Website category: university
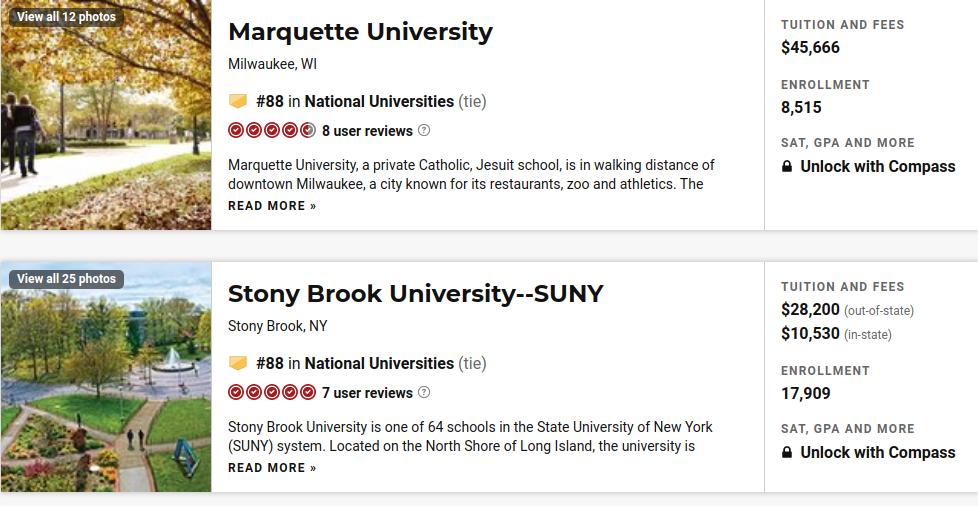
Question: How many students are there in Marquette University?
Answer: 8,515

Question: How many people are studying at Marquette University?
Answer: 8,515

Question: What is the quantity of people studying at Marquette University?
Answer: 8,515

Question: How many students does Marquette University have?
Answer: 8,515

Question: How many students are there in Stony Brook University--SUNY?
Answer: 17,909

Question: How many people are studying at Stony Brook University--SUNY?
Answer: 17,909

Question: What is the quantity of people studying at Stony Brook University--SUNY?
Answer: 17,909

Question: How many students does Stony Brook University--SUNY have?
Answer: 17,909

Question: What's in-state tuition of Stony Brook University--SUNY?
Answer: $10,530

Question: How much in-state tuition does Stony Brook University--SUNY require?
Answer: $10,530

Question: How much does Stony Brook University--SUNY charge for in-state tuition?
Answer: $10,530

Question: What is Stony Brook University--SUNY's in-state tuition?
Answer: $10,530

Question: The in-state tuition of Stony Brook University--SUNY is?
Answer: $10,530

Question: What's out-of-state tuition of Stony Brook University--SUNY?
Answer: $28,200

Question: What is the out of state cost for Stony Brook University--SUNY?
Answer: $28,200

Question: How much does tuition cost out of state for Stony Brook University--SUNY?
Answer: $28,200

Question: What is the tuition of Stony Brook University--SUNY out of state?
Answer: $28,200

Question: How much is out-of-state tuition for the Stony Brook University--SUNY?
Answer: $28,200

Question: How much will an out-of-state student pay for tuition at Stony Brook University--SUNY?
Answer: $28,200

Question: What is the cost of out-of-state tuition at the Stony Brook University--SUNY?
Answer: $28,200

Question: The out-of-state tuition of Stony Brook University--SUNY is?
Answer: $28,200

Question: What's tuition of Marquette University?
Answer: $45,666

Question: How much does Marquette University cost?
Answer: $45,666

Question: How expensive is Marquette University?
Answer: $45,666

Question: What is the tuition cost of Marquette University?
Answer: $45,666

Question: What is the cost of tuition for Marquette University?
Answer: $45,666

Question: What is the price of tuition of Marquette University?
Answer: $45,666

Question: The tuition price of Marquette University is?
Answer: $45,666

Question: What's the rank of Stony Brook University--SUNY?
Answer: #88

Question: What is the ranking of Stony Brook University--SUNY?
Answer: #88

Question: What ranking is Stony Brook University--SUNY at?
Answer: #88

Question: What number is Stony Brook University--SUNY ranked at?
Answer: #88

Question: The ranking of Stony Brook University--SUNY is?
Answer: #88

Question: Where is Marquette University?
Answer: Milwaukee, WI

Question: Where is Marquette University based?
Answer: Milwaukee, WI

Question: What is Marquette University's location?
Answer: Milwaukee, WI

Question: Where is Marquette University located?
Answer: Milwaukee, WI

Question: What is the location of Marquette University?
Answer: Milwaukee, WI

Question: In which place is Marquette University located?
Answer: Milwaukee, WI

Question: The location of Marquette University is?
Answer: Milwaukee, WI

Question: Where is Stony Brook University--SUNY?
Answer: Stony Brook, NY

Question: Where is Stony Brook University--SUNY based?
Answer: Stony Brook, NY

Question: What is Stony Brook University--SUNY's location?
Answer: Stony Brook, NY

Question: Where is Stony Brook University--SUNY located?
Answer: Stony Brook, NY

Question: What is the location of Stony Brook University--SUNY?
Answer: Stony Brook, NY

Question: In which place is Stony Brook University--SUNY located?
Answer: Stony Brook, NY

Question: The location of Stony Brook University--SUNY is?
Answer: Stony Brook, NY

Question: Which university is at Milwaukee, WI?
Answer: Marquette University

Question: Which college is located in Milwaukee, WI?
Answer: Marquette University

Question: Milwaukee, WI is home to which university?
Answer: Marquette University

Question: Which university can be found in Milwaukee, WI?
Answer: Marquette University

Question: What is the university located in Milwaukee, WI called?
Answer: Marquette University

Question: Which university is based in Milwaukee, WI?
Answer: Marquette University

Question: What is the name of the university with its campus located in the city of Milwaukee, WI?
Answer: Marquette University

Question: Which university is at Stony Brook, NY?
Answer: Stony Brook University--SUNY

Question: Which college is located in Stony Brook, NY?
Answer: Stony Brook University--SUNY

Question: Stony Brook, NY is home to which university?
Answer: Stony Brook University--SUNY

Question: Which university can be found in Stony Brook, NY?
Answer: Stony Brook University--SUNY

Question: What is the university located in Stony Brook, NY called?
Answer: Stony Brook University--SUNY

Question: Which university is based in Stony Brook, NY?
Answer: Stony Brook University--SUNY

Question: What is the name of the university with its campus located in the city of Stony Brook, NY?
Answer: Stony Brook University--SUNY